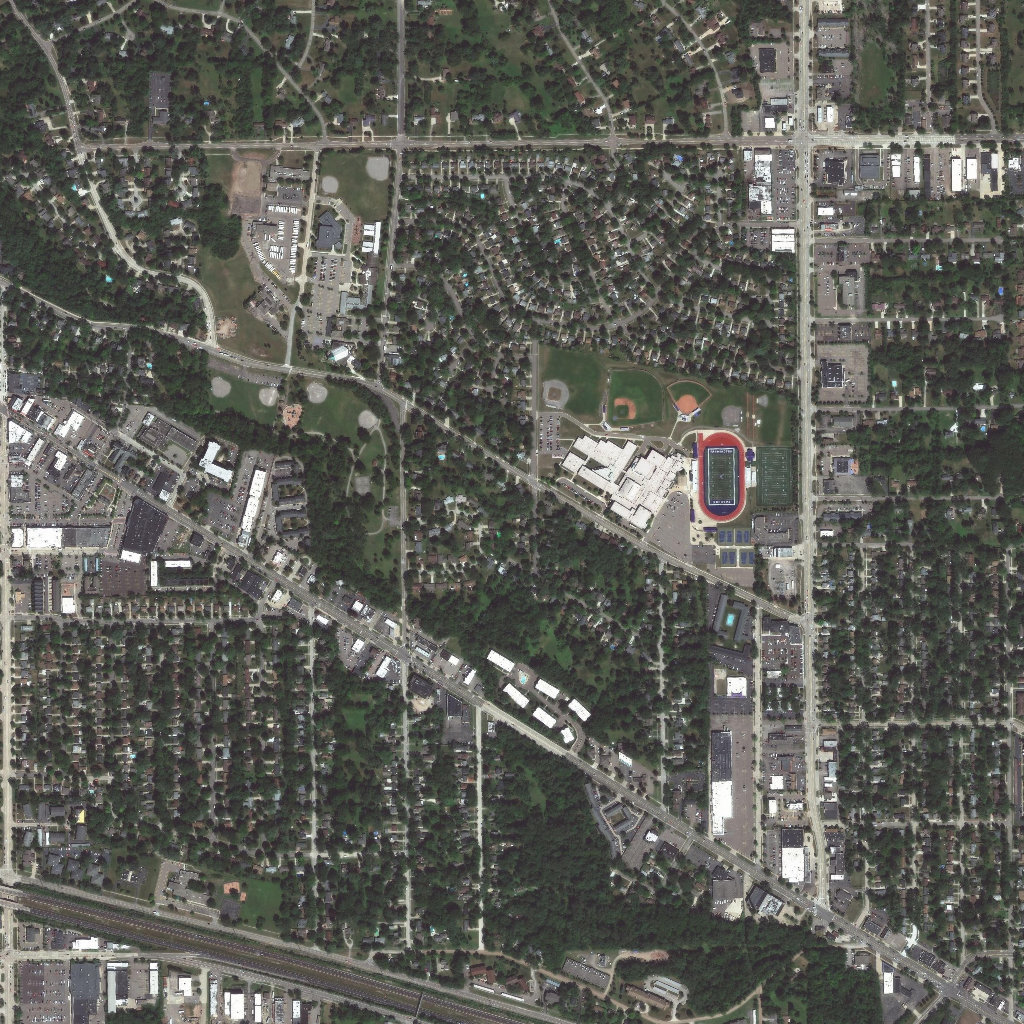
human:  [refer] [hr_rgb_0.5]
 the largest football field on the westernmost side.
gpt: <box>[[68, 43, 72, 49, 0]]</box>